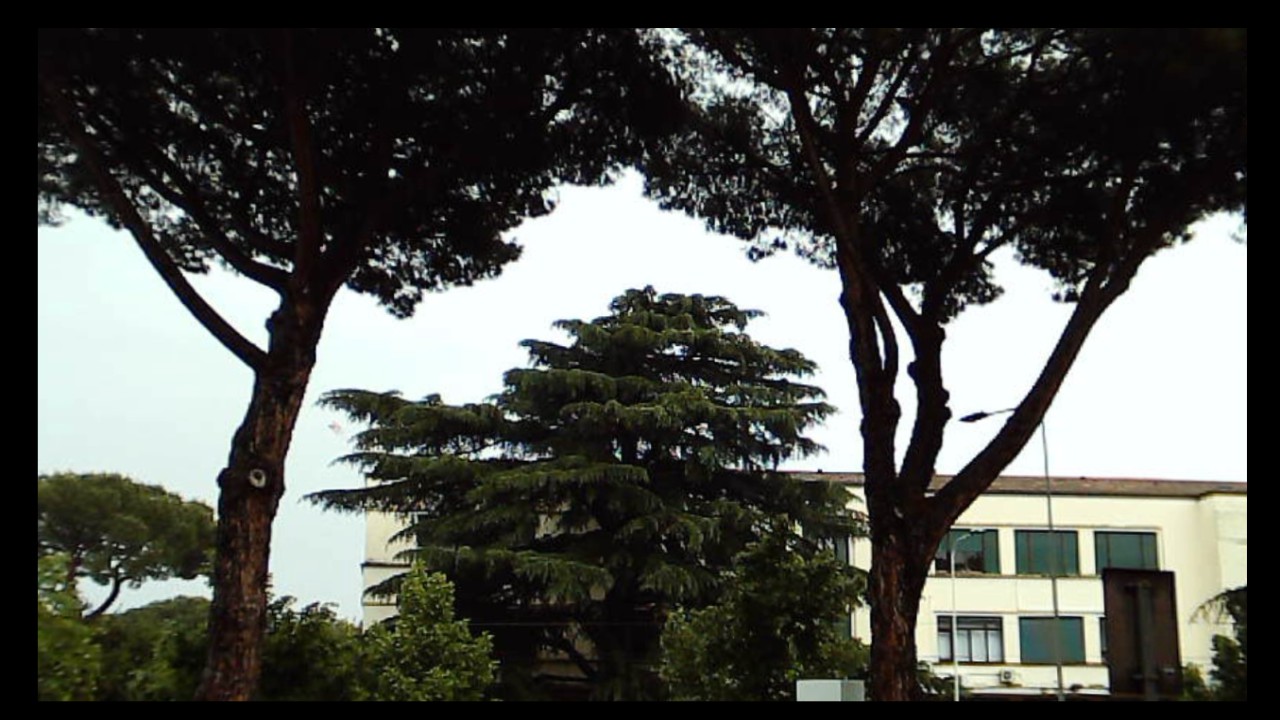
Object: DarwinFPV cineape20